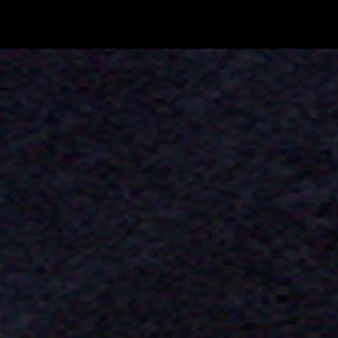
Label: other